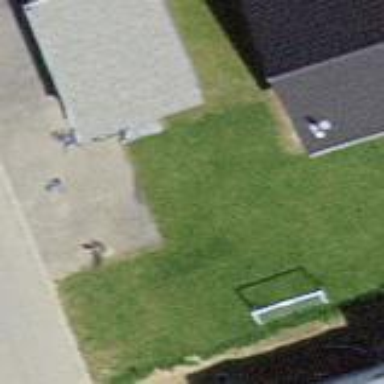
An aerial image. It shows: Garage building.